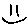
Label: smiley face